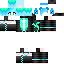
A female human skin with pale skin, wearing blonde long hair dressed in a blue hoodie and black skirt, featuring a closed mouth.